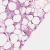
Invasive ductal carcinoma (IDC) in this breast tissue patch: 0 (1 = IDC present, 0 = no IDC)